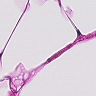
Metastatic tissue present: no